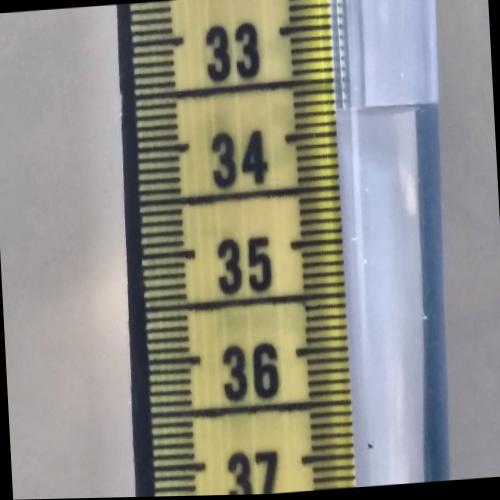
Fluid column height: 33.8 cm